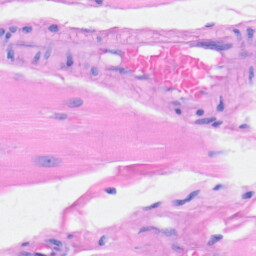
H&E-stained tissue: Heart